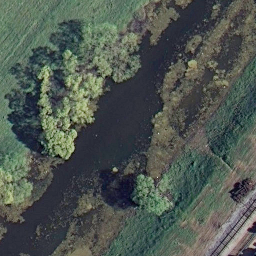
Label: river